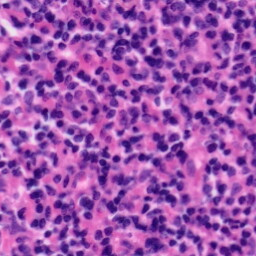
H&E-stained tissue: Tonsil